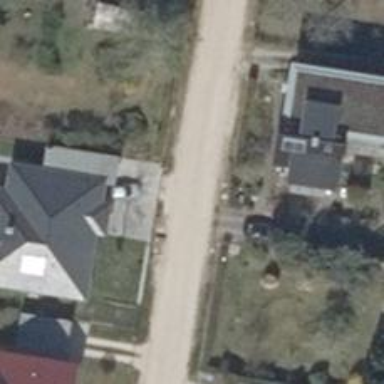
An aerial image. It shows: Residential road.